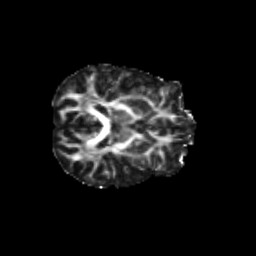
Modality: FA
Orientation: axial
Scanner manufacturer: siemens
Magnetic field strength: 3 T
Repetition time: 9.2 s
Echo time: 0.084 s